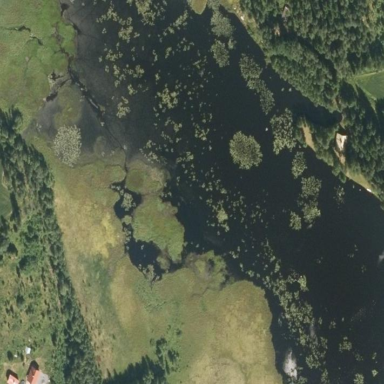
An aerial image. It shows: Beautiful lake surrounded by nature.